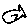
Label: fish